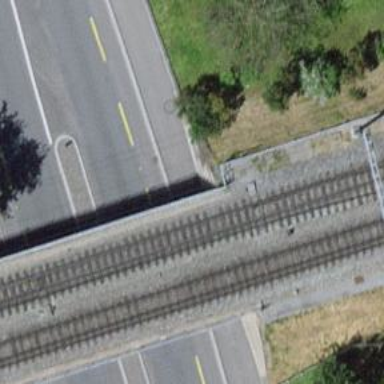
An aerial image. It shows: Narrow-gauge railway bridge with electrified contact line for single track.